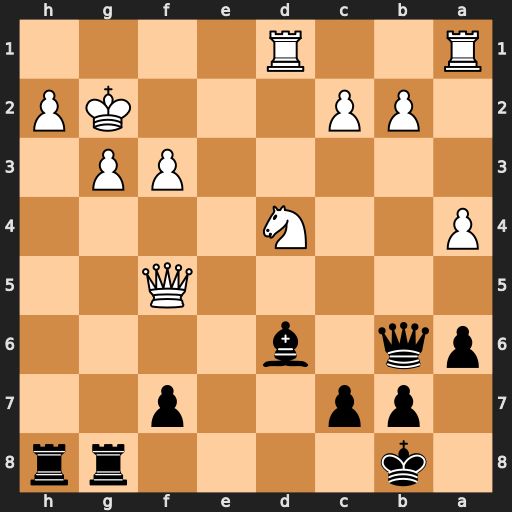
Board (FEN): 1k4rr/1pp2p2/pq1b4/5Q2/P2N4/5PP1/1PP3KP/R2R4
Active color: b
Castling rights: -
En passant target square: -
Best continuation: Rxh2+ Kxh2 Bxg3+